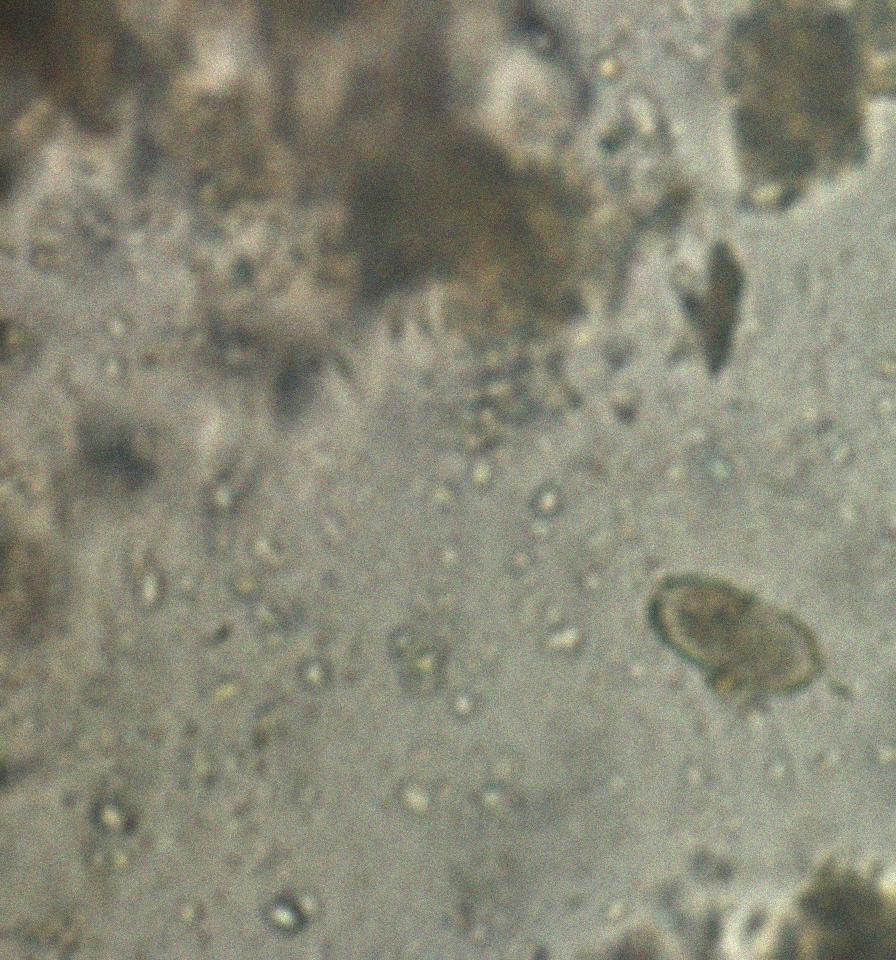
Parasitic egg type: Capillaria philippinensis